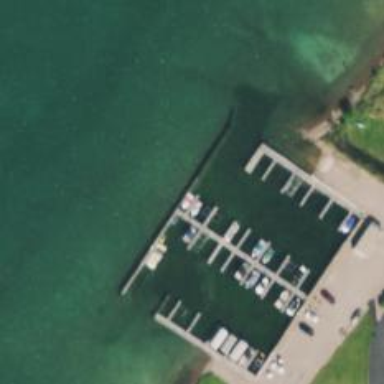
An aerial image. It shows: Man-made pier.